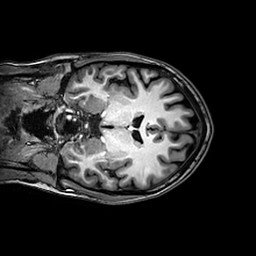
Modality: T1w
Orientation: coronal
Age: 24
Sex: female